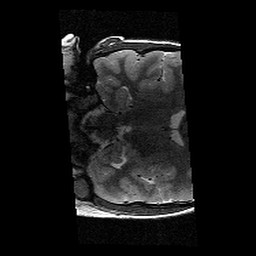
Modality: T2w
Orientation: coronal
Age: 13
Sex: female
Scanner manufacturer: siemens
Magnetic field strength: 3 T
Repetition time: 9.23 s
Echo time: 0.067 s